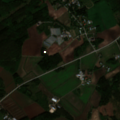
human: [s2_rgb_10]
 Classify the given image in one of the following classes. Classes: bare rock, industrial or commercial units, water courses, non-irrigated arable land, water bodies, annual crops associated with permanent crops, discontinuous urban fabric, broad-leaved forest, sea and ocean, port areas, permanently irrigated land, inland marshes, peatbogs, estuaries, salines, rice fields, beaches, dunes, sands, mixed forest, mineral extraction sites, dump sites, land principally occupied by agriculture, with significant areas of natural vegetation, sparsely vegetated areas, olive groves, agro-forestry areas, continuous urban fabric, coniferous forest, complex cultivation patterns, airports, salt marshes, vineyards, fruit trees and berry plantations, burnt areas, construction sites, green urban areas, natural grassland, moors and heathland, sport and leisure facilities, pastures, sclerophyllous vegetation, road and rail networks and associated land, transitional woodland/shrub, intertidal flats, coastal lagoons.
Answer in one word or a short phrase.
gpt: non-irrigated arable land, land principally occupied by agriculture, with significant areas of natural vegetation, coniferous forest, mixed forest